Question: Does anyone see the problem in my code why this border apears?
I know that asking for the solution of a problem is not "best practice" but I have wasted some hours already and could not fix it...
I'm sure its just a simple config problem I just can not see but someone with more practice in jqplot can find in a few seconds...

Here is the code I'm using:
'''
jQuery.jqplot(this.getNonHasheContainerName(), chartDrawingData, {
animate: false,
seriesColors: barChartColors,
seriesDefaults: barChartSeriesDefaults,
grid: ChartGridDefaults,
series: this.getBarChartSeriesLabels(chartMetadata.series),
legend: barChartLegendDefaults,
title: { show: false },
axes: barChartAxisDefaults(ticks, chartMetadata.showGrid)
});
var barChartColors = ['#9FC0DF', '#EFAD81'];
var barChartSeriesDefaults = {
renderer: jQuery.jqplot.BarRenderer,
rendererOptions: {
barMargin: 10,
highlightMouseOver: true,
animation:
{
speed: 2500
}
},
pointLabels: { show: true },
shadow: false
};
var barChartLegendDefaults = {
show: true,
location: 'e',
placement: 'outsideGrid'
};
var barChartAxisDefaults = function (ticks, showGrid) {
return {
xaxis: {
show: false,
renderer: jQuery.jqplot.CategoryAxisRenderer,
tickRenderer: jQuery.jqplot.CanvasAxisTickRenderer,
ticks: ticks,
tickOptions: {
angle: 45,
fontSize: "11px",
showGridline: false,
showMark: true,
//labelPosition: 'end',
mark: 'inside',
markSize: 10
},
},
yaxis: {
show: false,
min: 0,
tickOptions: {
showMark: false,// showGrid,
showLabel: false,// showGrid,
showGridline: false,
tickInterval: 1,
formatString: '%d',
//borderWidth: 1
},
},
x2axis: {
show: false
},
y2axis: {
show: false
}
};
};
var ChartGridDefaults = {
shadow: false,
background: '#ffffff',
borderWidth: 1,
drawGridlines: false,
drawBorder: false
};
var pieChartSeriesDefaults = {
renderer: jQuery.jqplot.PieRenderer,
rendererOptions: {
showDataLabels: true,
dataLabels: 'value',
fill: true,
sliceMargin: 2,
lineWidth: 5
},
shadow: false
};
var pieChartLegendDefaults = {
show: true,
location: 'e'
};
'''
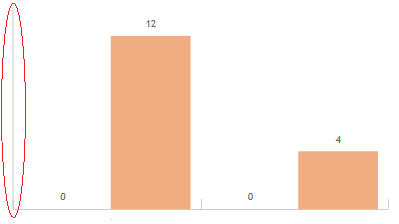
Answer: I HAVE GOT IT!!!
There is an other hidden (or i have overseen it in the documentation...) setting for the renderer:
'''
yaxis: {
show: false,
min: 0,
tickOptions: {
showMark: false,// showGrid,
showLabel: false,// showGrid,
showGridline: false,
tickInterval: 1,
formatString: '%d',
},
**rendererOptions: {
drawBaseline: false
}**
}
'''